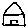
Label: house